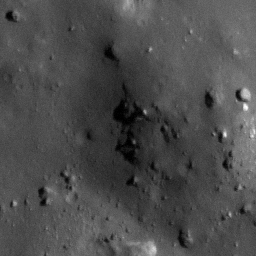
Pit: Tycho 17b
Host crater: Tycho
Host type: impact_melt
Lunar coordinates: latitude -43.079, longitude 348.243